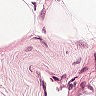
Metastatic tissue present: no